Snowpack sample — Snodgrass Mountain, Crested Butte, Colorado (2/4/25, 12:06 PM MST)
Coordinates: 38.923, -106.968
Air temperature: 35 °F
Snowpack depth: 80 cm
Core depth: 20 cm
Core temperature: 33.8 °F
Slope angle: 14°, slope face: 78°
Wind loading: low
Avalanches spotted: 0
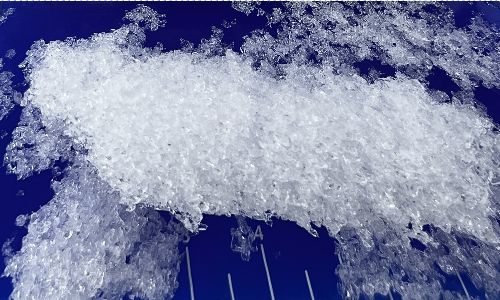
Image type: core
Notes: No avalanches nearby, unusually warm weather for the last month reported by residents, Collected 25 yards from treeline